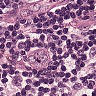
Metastatic tissue present: no